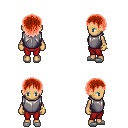
a pixel art fantasy rpg character, female body template, human, tanned skin, steel chest armor, red pants, red plain hairstyle, bracelets, white slippers, four views (front, back, left, right), 2x2 character sprite sheet, small pixel art, hard edges, no anti-aliasing